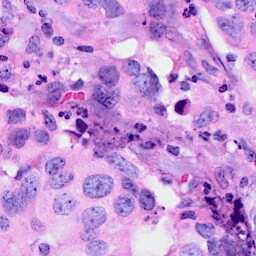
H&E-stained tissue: Breast